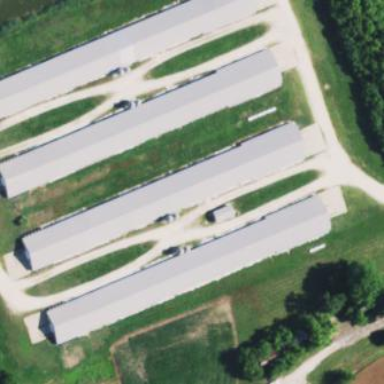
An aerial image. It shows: Farm auxiliary building.